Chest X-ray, PA view. Patient: 21 years old, sex M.
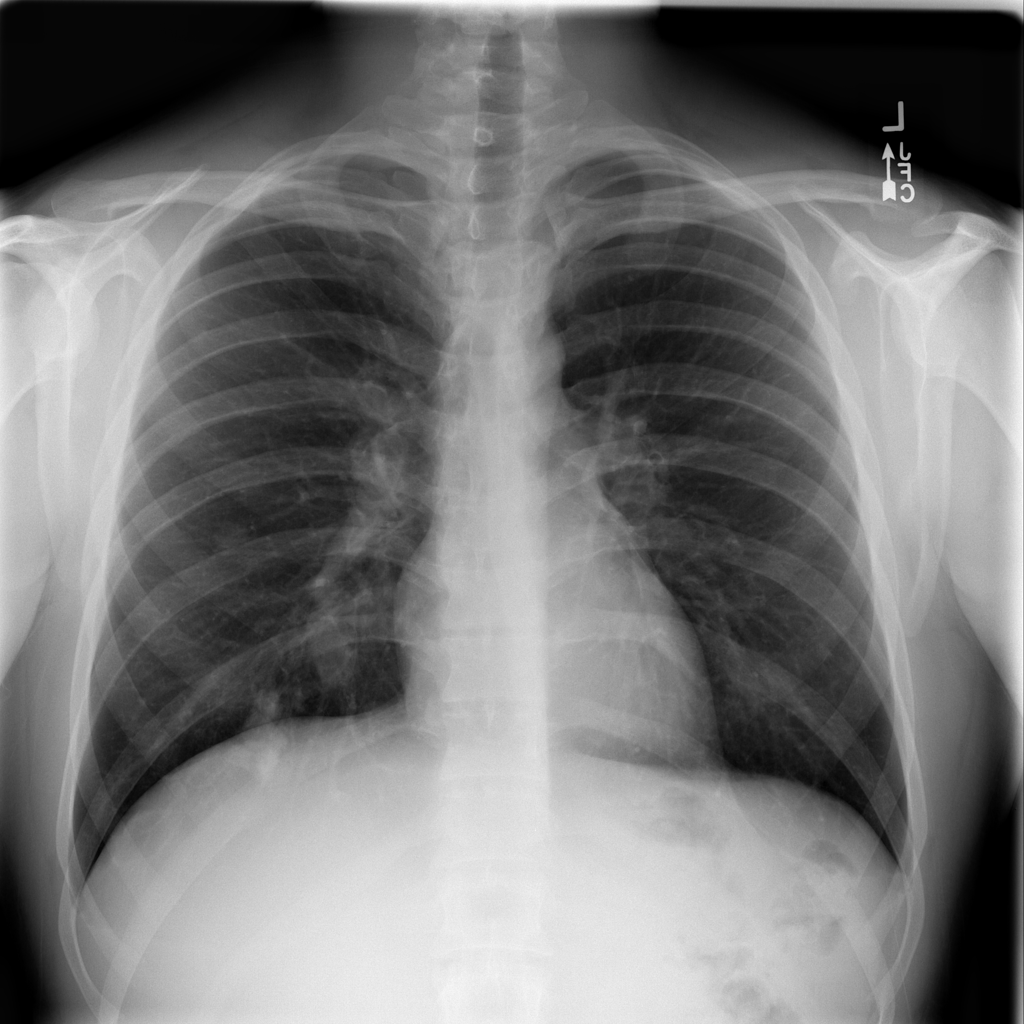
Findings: Mass, Nodule